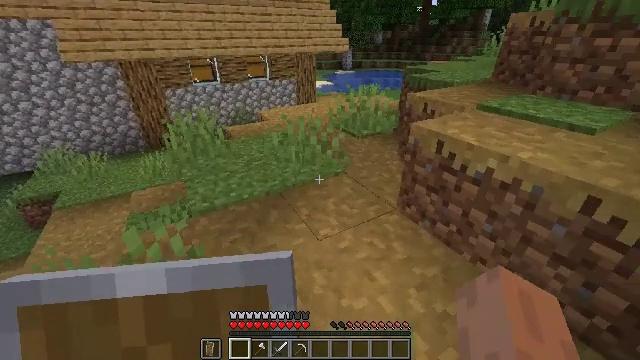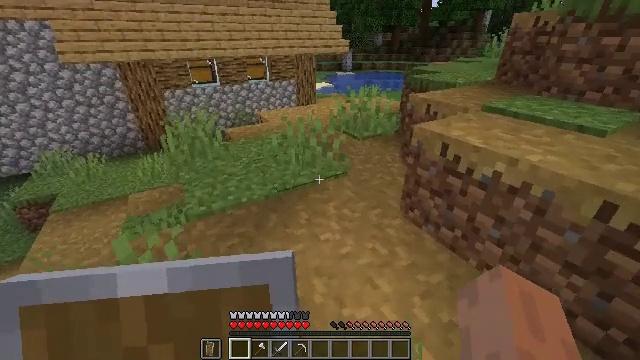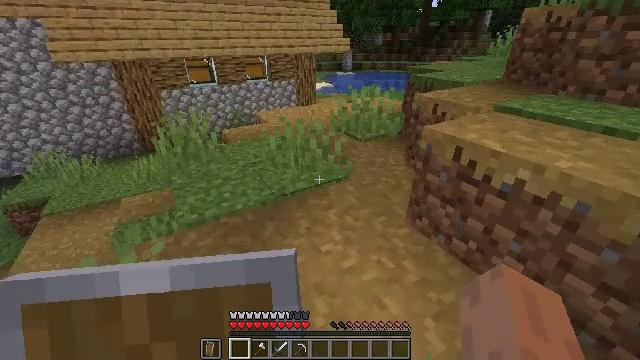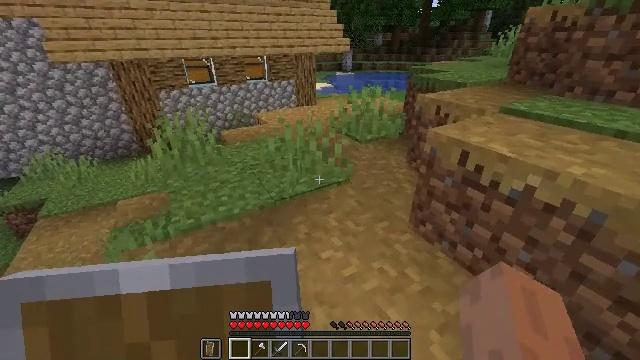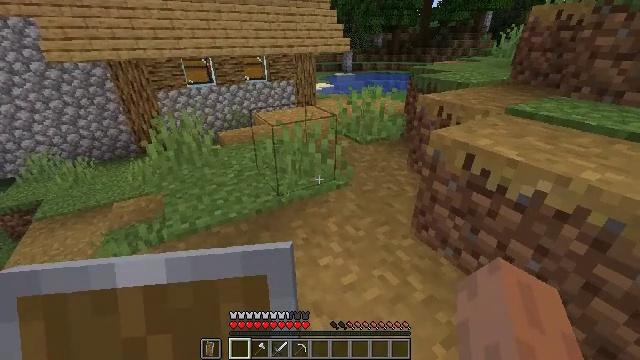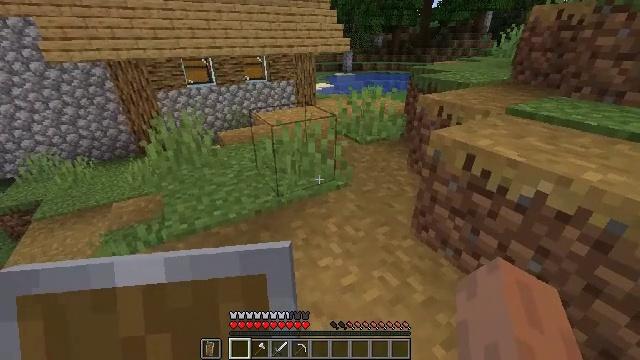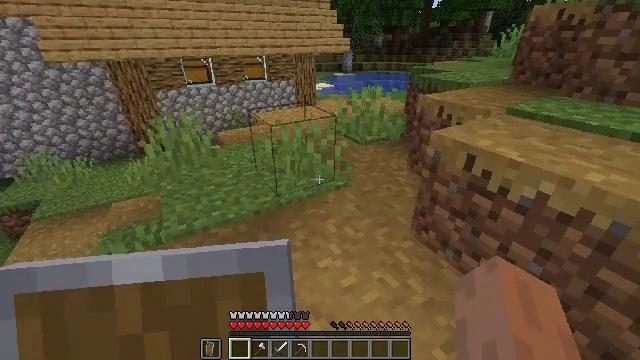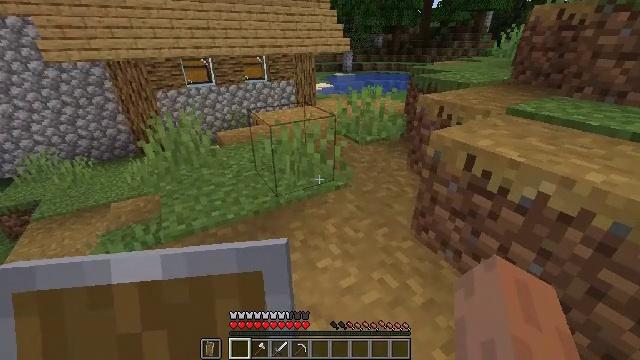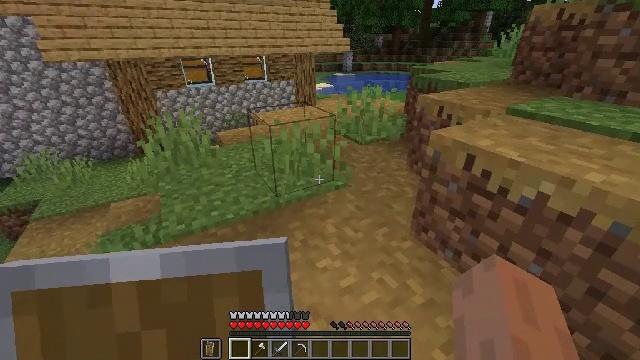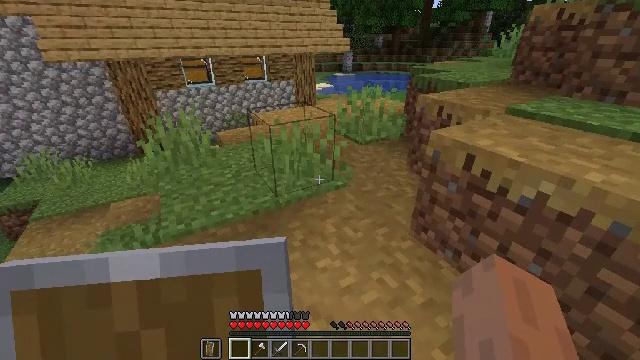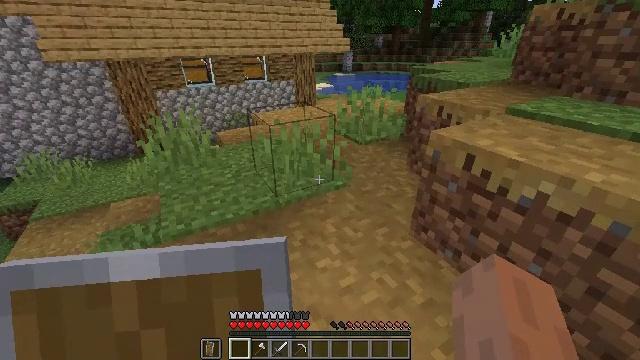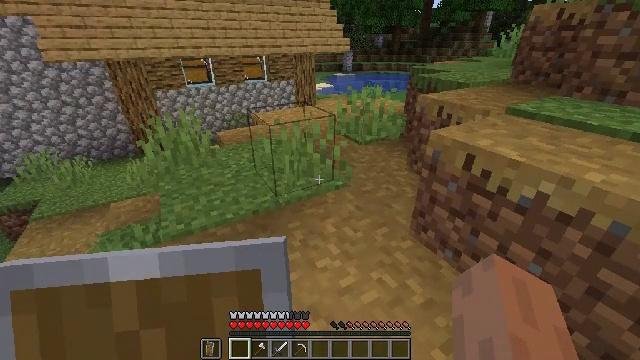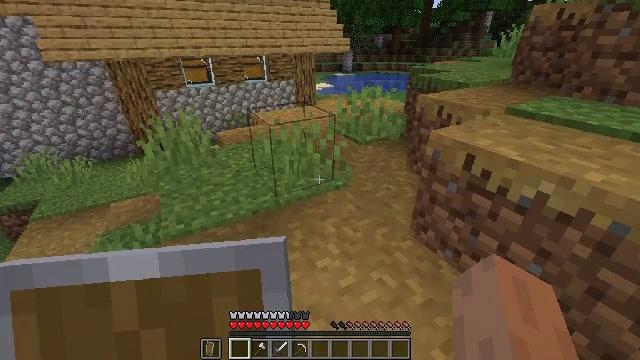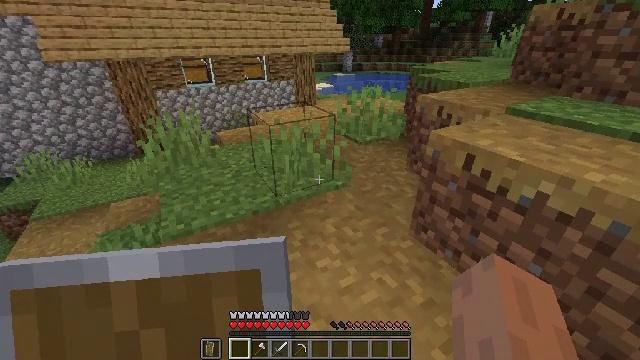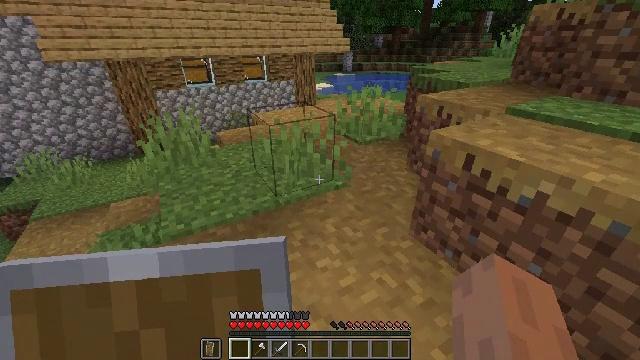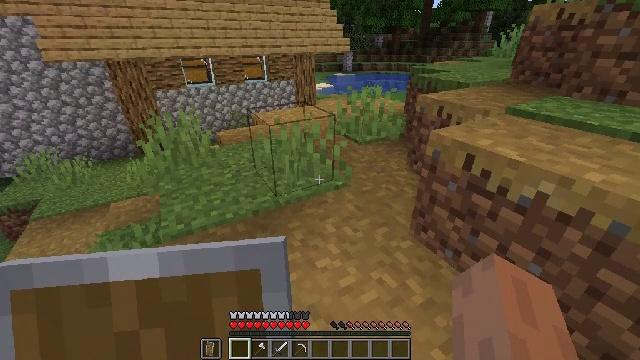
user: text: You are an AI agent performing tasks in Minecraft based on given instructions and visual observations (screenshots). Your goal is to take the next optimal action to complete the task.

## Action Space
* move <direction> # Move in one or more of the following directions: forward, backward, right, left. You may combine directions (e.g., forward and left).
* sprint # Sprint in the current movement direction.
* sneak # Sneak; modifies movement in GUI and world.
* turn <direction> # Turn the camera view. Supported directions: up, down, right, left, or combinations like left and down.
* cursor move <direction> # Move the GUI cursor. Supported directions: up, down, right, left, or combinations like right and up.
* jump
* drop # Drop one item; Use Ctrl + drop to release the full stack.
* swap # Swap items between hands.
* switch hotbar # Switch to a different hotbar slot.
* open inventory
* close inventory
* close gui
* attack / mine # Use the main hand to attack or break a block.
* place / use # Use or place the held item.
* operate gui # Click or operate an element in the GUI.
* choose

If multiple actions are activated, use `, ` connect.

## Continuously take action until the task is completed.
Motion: motion action
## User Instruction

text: craft item air
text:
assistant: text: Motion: move forward
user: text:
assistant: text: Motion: no_op
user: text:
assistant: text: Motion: no_op
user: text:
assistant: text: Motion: no_op
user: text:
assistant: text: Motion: no_op
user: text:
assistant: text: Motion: no_op
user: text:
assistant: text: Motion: no_op
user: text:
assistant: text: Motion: no_op
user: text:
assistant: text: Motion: no_op
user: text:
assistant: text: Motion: no_op
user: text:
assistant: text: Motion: no_op
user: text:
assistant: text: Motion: no_op
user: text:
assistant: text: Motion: no_op
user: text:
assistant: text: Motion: no_op
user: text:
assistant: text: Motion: no_op
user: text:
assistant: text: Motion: no_op
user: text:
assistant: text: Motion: no_op
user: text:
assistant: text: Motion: no_op
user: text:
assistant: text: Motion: no_op
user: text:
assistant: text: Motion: no_op
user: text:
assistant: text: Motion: no_op
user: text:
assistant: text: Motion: no_op
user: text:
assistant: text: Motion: no_op
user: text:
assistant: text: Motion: no_op
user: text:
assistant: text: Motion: no_op
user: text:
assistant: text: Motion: no_op
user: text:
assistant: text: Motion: no_op
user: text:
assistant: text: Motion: no_op
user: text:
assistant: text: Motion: no_op
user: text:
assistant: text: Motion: no_op